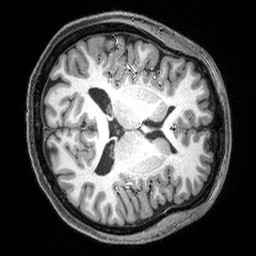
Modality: T1w
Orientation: axial
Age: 51
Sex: female
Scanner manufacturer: siemens
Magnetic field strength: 3 T
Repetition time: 2.3 s
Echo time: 0.00298 s